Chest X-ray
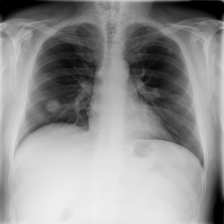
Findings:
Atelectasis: negative
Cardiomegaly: negative
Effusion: negative
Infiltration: positive
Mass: negative
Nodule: positive
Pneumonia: negative
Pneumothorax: negative
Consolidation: negative
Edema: negative
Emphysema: negative
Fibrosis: negative
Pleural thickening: negative
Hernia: negative